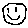
Label: smiley face